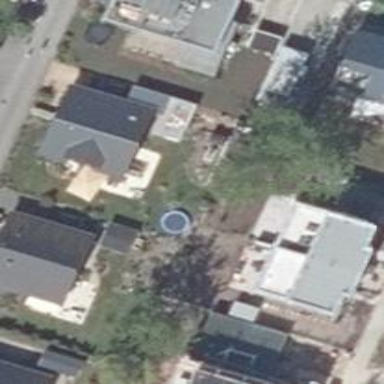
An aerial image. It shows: Semi-detached house with flat roof.